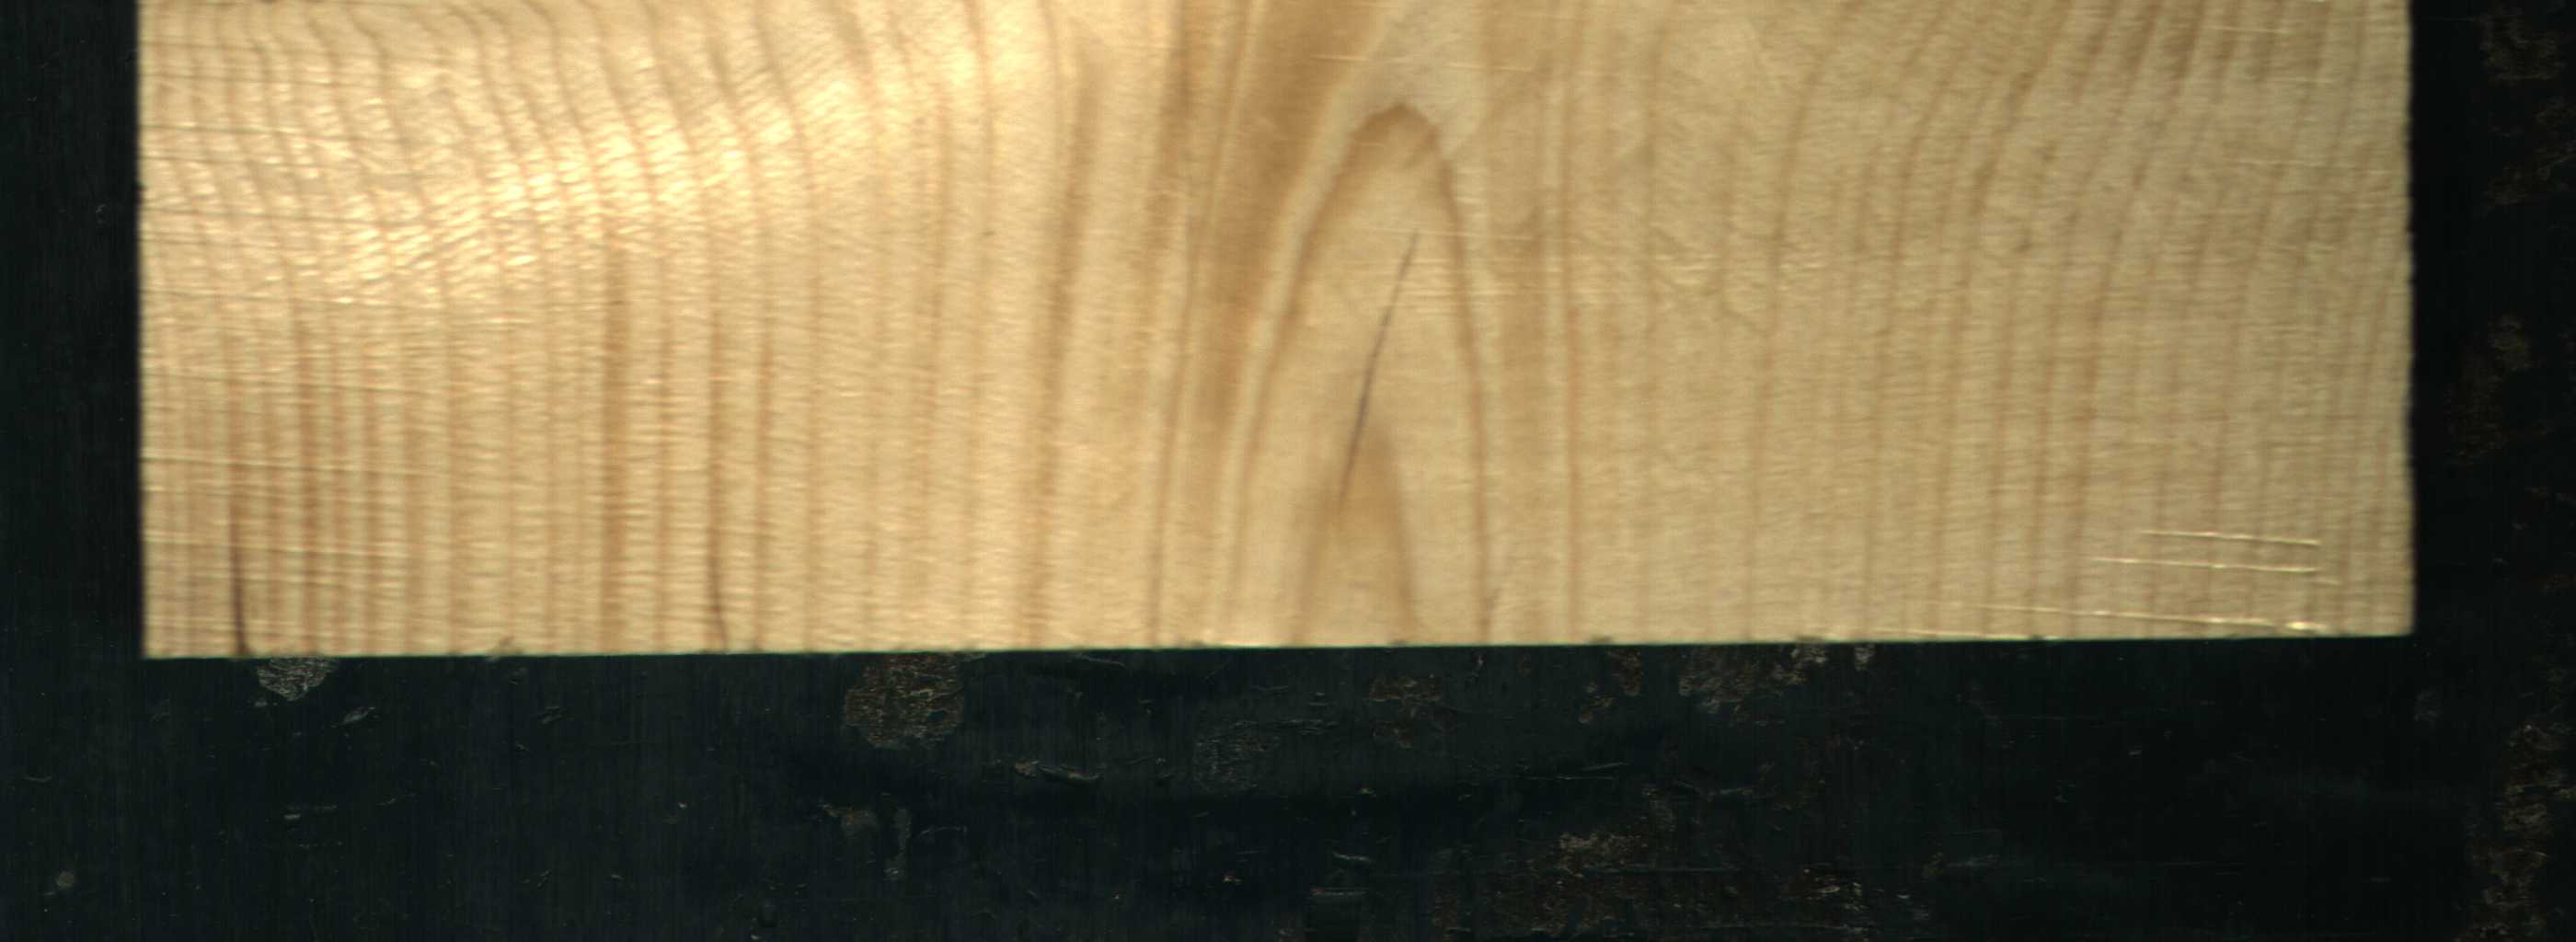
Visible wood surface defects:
Crack
Crack